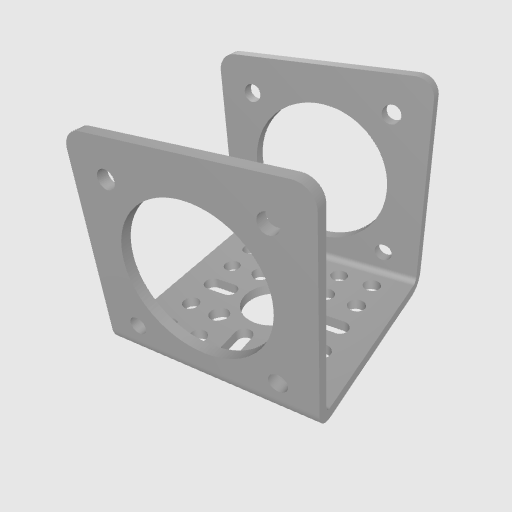
Part: UBracket32Bore